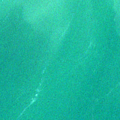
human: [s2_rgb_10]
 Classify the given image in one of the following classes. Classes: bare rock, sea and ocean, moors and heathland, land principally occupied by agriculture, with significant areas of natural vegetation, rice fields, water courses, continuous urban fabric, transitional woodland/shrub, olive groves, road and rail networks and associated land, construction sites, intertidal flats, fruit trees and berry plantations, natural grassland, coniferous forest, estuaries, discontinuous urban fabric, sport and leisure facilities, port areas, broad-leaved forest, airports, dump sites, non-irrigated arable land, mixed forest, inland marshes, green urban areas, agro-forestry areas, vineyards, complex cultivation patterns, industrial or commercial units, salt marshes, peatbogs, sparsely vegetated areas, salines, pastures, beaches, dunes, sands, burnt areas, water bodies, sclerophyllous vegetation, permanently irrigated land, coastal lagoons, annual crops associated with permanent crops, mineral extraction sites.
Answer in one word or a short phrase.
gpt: estuaries